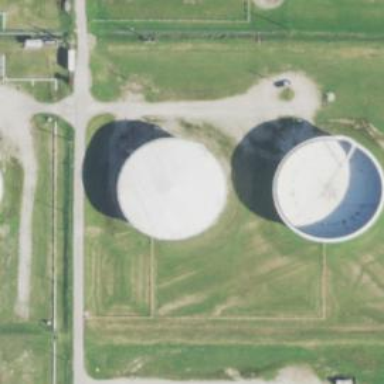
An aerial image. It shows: Building with storage tank.